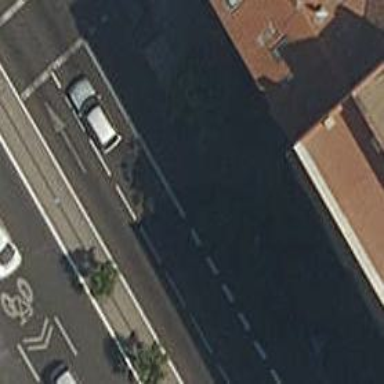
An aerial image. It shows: Car rental facility.